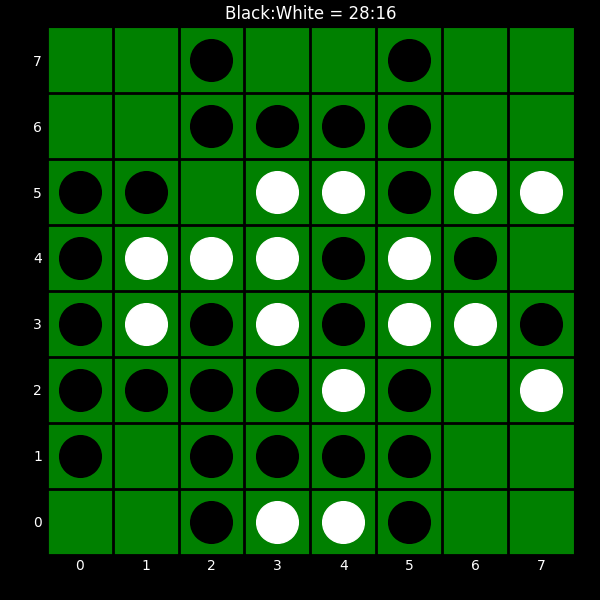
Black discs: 28
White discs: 16